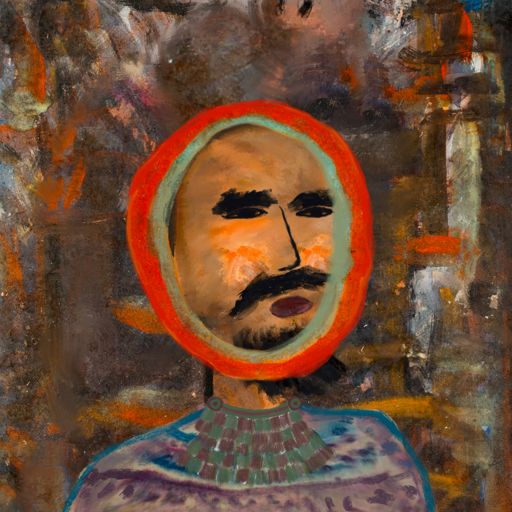
Background: GypsyQueen, Head And Neck Side: Gypsy_Queen, Face Side: Mosgoul, Bust: HillGirl, Hair Side: Sisters, Head Accessory: Blank, Second Necklace: After_Raid, Necklace: Blank, Baby: Blank